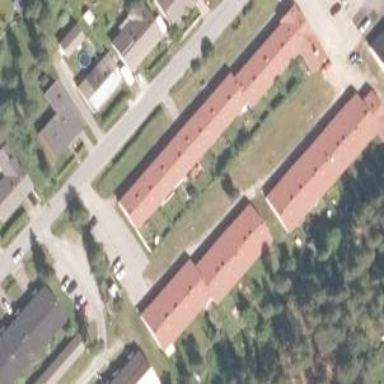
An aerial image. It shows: Terrace building.